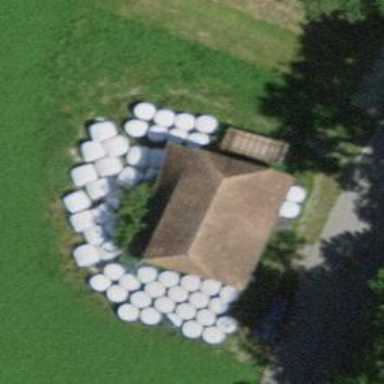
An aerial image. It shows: Rural barn.